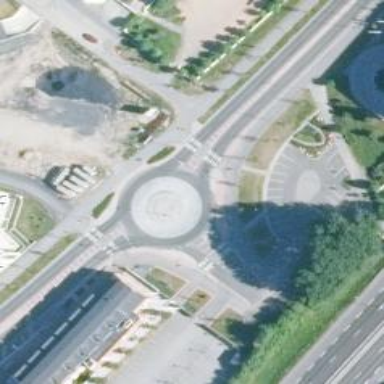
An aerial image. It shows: Secondary road leading to roundabout.